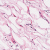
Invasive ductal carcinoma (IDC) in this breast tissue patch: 0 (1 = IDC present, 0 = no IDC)